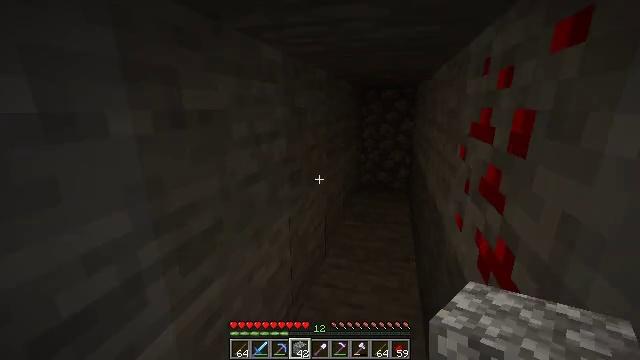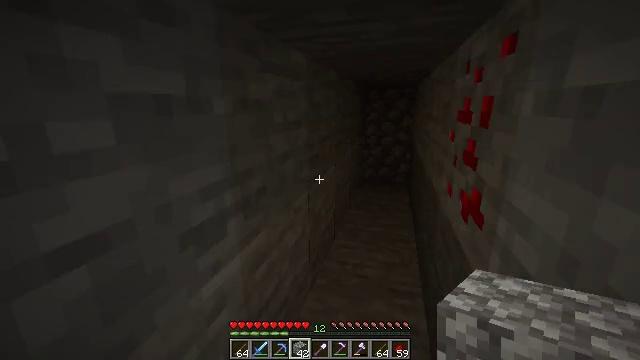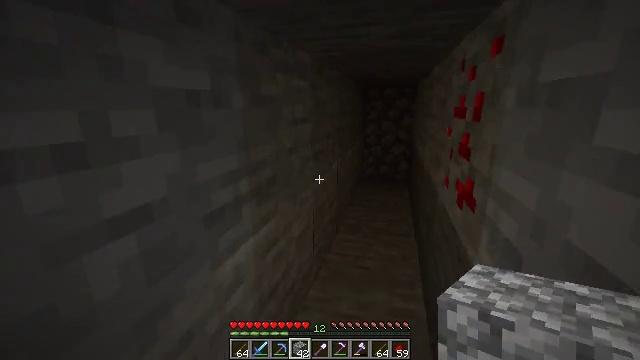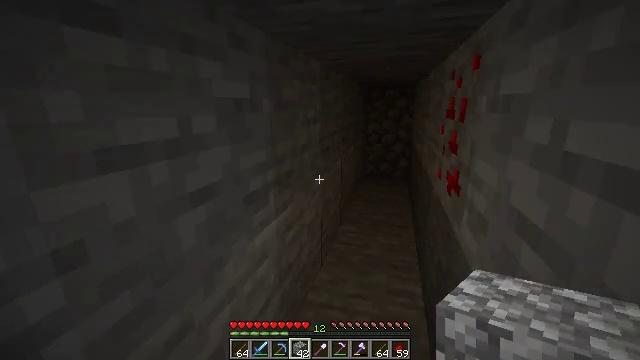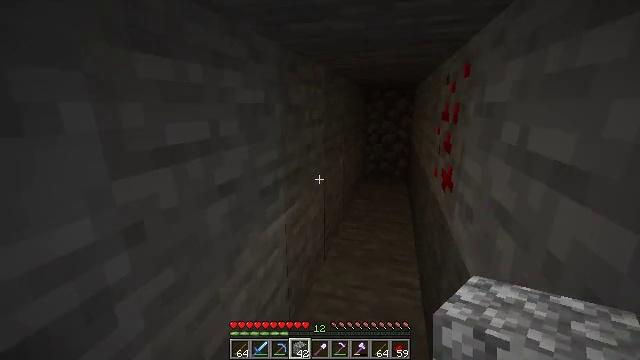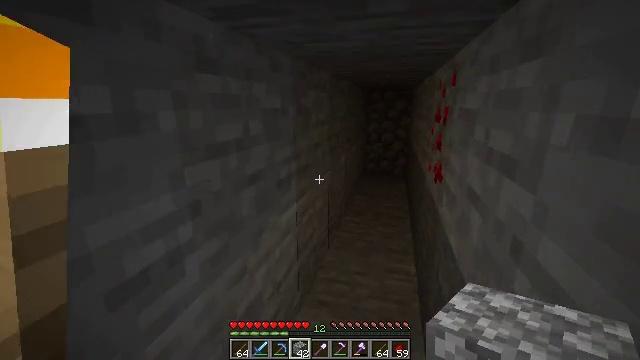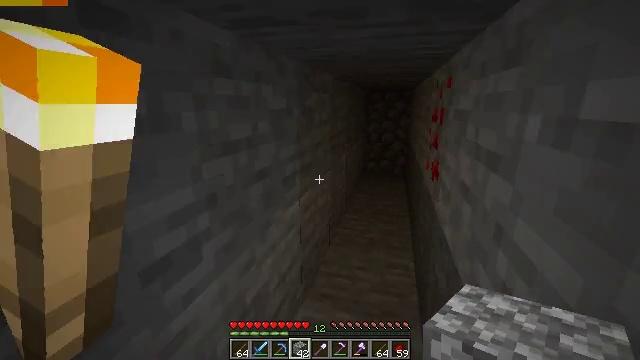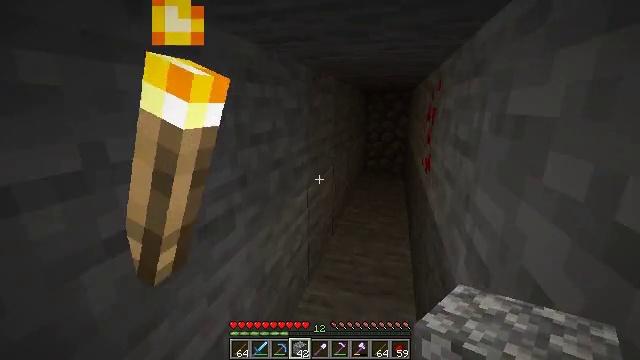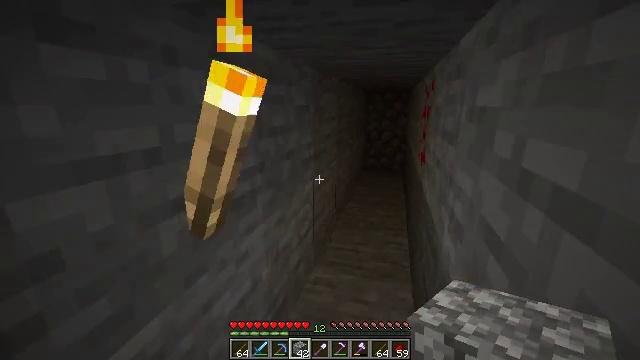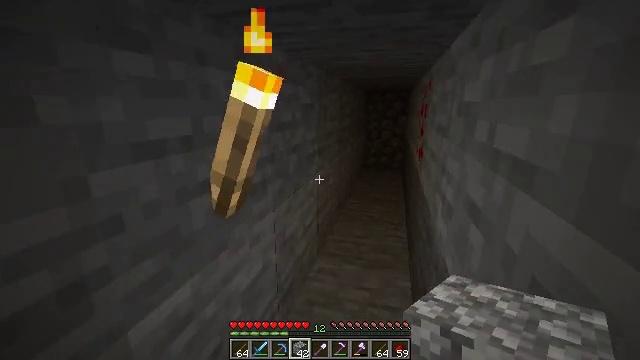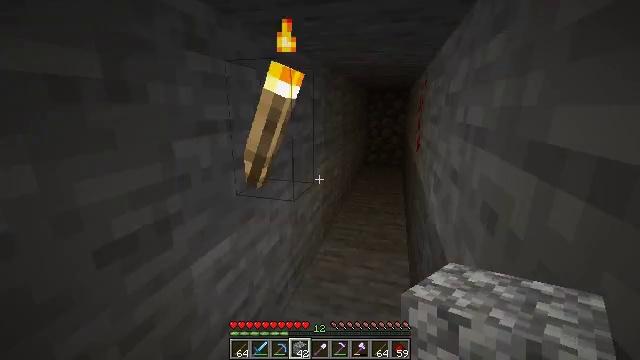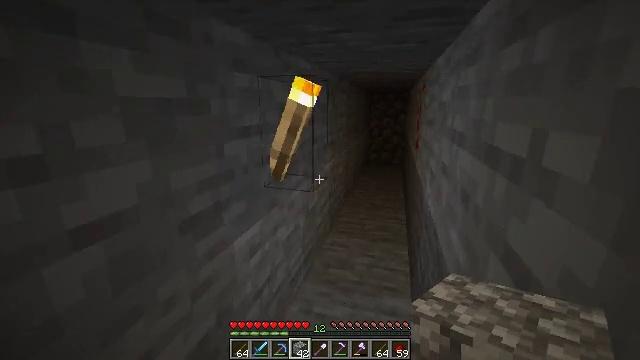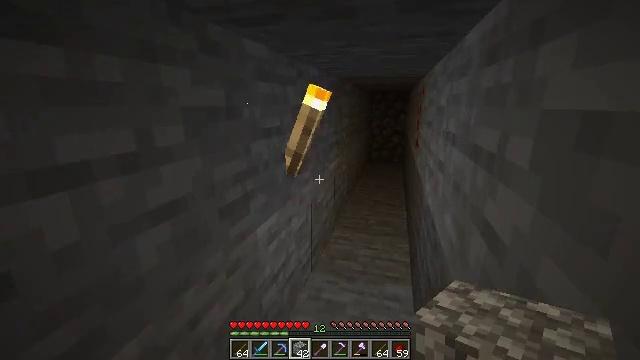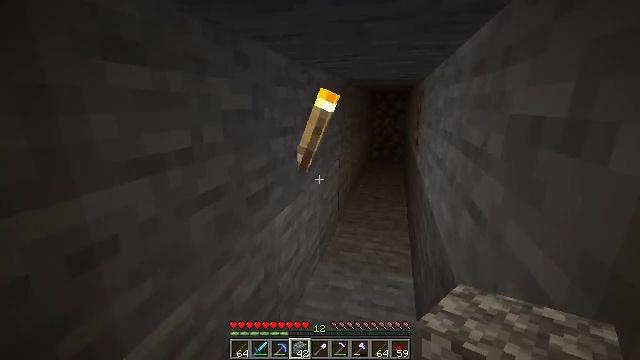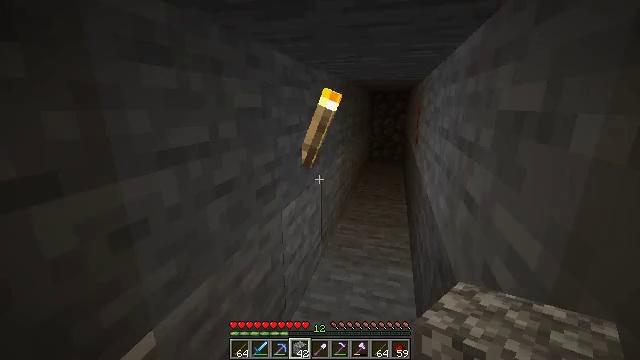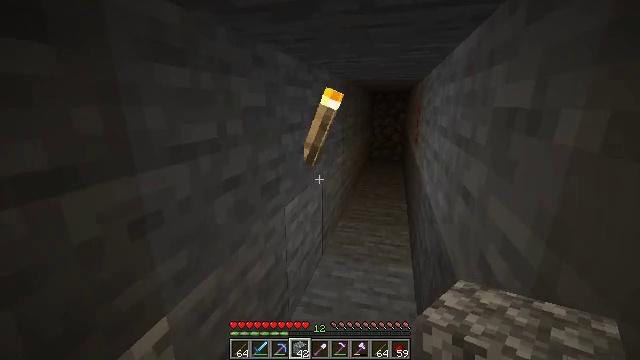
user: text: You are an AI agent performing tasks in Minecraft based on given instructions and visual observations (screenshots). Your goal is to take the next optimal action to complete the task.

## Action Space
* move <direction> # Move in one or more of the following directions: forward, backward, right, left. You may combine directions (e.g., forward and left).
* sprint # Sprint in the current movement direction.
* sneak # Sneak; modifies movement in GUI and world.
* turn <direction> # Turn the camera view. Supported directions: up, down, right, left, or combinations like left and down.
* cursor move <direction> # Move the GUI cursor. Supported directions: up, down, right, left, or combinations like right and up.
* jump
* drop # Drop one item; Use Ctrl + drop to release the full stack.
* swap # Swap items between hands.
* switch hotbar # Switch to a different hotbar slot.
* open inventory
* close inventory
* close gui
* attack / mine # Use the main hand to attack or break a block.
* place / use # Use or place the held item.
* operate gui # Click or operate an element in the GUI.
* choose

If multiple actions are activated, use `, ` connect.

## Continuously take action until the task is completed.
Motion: motion action
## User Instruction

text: Gather the wall torch from the wall.
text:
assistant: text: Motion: move back
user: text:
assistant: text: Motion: move back
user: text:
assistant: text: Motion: move back
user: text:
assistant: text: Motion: move back
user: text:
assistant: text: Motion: move back
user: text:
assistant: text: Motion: move back
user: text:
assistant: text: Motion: move back
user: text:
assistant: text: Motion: move back
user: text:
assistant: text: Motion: move back
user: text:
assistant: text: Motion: move back
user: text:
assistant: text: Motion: move back
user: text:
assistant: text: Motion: move back
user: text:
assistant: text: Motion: move back
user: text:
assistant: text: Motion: no_op
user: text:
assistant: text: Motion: no_op
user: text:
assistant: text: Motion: no_op
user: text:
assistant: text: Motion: no_op
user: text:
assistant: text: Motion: no_op
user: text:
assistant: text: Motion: turn up
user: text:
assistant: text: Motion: no_op
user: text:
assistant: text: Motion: no_op
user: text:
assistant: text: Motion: no_op
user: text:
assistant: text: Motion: no_op
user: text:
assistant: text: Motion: move forward
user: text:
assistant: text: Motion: move forward
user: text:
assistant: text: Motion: move forward, turn up
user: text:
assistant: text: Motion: move forward
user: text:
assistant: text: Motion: move forward
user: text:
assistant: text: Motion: no_op
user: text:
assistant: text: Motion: no_op